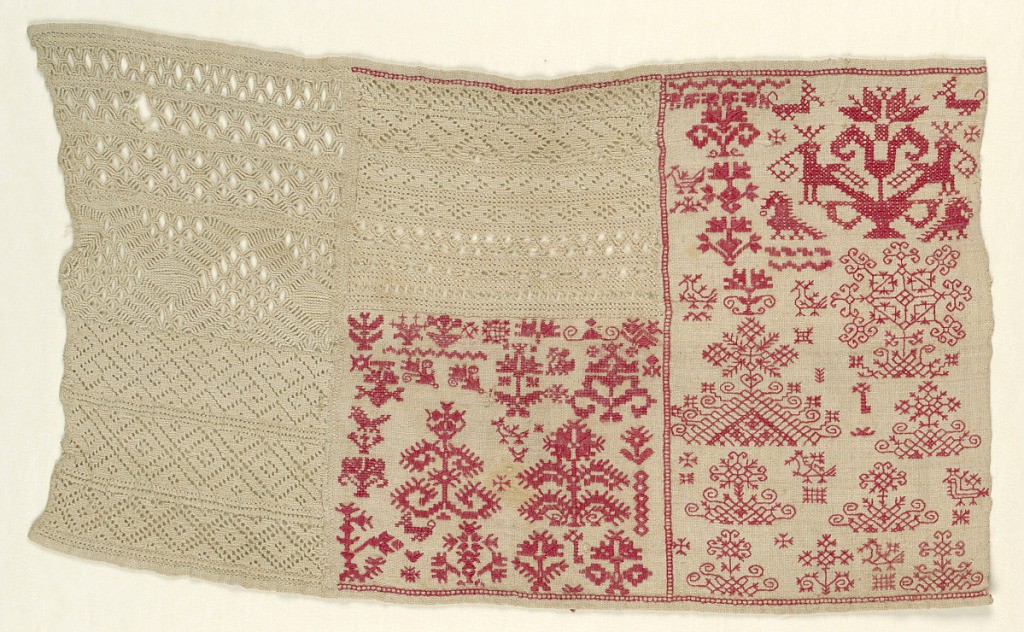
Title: Sampler
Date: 19th century
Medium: cotton embroidery on linen foundation Technique: embroidered in cross, satin, and back stitches with withdrawn element work on plain weave foundation
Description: The sampler is divided into three columns. On the left, pattern bands in white withdrawn element work. In the center, pattern bands in whitework and embroidery in red. On the right, spot motifs embroidered in red on a natural ground.